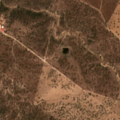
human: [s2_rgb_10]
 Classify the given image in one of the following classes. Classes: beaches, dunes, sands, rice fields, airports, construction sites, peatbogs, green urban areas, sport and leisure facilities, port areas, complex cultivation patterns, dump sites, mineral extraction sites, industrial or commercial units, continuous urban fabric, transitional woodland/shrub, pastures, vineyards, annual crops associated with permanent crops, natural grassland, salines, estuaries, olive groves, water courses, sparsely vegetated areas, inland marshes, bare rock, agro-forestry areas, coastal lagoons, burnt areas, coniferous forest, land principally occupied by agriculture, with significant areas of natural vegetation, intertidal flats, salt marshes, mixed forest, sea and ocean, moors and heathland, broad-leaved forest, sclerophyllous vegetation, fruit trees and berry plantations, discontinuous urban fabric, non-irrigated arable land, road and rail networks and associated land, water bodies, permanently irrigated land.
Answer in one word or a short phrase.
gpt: agro-forestry areas, transitional woodland/shrub